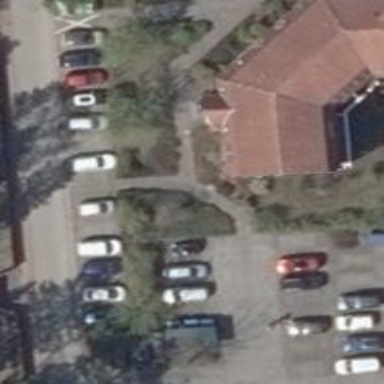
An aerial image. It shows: Road serving as parking aisle.